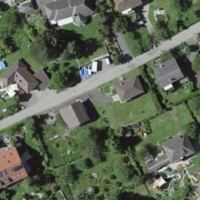
EUNIS habitat code: 55
Species observed at this site:
Acer campestre